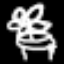
Label: pants